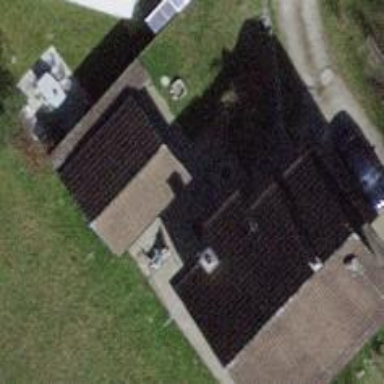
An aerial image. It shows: Shed building.